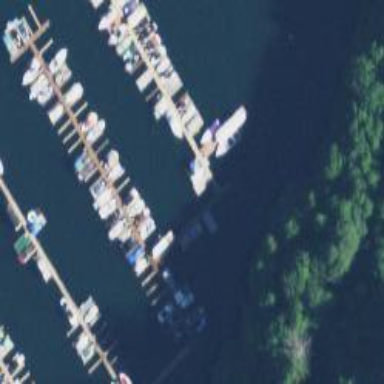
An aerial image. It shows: Man-made pier.